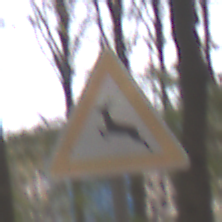
Verkehrszeichen: WildwechselRechts
Umgebung: Outdoor, Nature
Tageszeit: Midday
Wetter: Overcast
Licht: Natural
Jahreszeit: NotSpecified
Kontrast: LowContrast